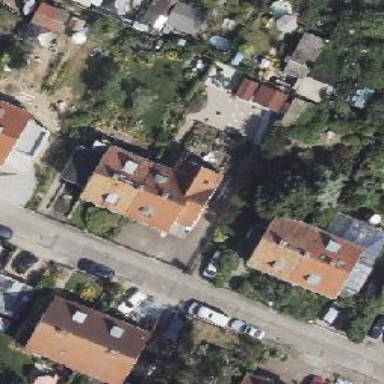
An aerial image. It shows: Semidetached house with gabled roof.